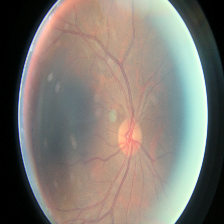
Diabetic retinopathy grade: Moderate